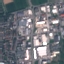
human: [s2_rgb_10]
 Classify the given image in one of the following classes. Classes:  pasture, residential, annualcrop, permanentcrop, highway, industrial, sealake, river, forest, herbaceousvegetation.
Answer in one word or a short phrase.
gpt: Industrial